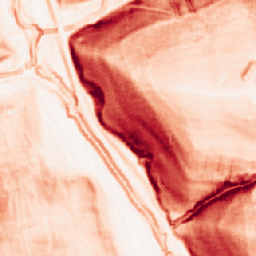
Category: morphological
Decomposition family: morphological_gradient
Decomposition parameters: size: 5
shape: square
Upsampling method: area
Upsampling parameters: scale: 8
Upsampling scale: 8